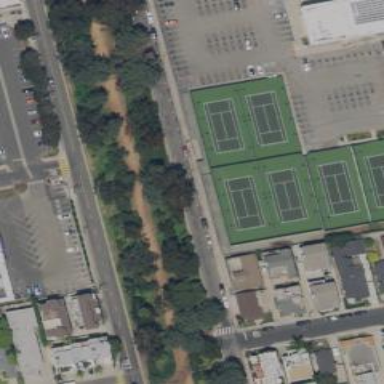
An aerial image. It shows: Recreation ground with tennis court surrounded by fence.